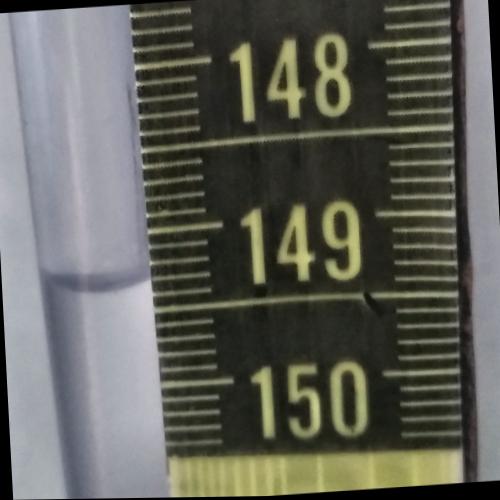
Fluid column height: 149.3 cm